Question: I am trying to write a resume with LaTex. Does anyone know how to left flush items? The code I use is
'''
\documentclass[11pt, letterpaper]{article}
\usepackage[letterpaper, margin=0.75in]{geometry}
\usepackage{mdwlist}
\usepackage{sectsty}
\allsectionsfont{\centering}
\newcommand{\headerrow}[2]
{\begin{tabular*}{\linewidth}{l@{\extracolsep{\fill}}r}
#1 &
#2 \\
\end{tabular*}}
\begin{document}
\hrule
\vspace{-0.4em}
\subsection*{experience}
\begin{itemize}
\item[]
\headerrow
{\textbf{Teaching Inc.}}
{\textbf{Chicago, IL}}
\\
\headerrow
{\emph{Look and See}}
{\emph{Vision}}
\begin{itemize*}
\item This is A
\item This is B
\end{itemize*}
\end{itemize}
\end{document}
'''
And I get a results like

My question is, how can I left flush those items to align with the horizontal line. No indent and make them similar to the right flushed "Chicago, IL" and "vision". Thank you!
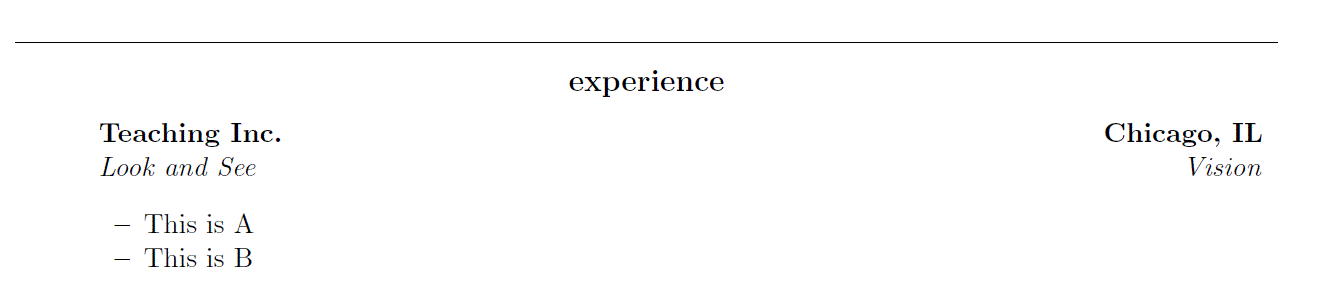
Answer: The left indent is created by your first 'itemize' environment. Since you don't use the item symbols, you should remove it and everything would be flushed to the left.
With this code there is no left indent :
'''
\documentclass[11pt, letterpaper]{article}
\usepackage[letterpaper, margin=0.75in]{geometry}
\usepackage{mdwlist}
\usepackage{sectsty}
\allsectionsfont{\centering}
\newcommand{\headerrow}[2]
{\begin{tabular*}{\linewidth}{l@{\extracolsep{\fill}}r}
#1 &
#2 \\
\end{tabular*}}
\begin{document}
\hrule
\vspace{-0.4em}
\subsection*{experience}
\headerrow
{\textbf{Teaching Inc.}}
{\textbf{Chicago, IL}}
\\
\headerrow
{\emph{Look and See}}
{\emph{Vision}}
\begin{itemize*}
\item This is A
\item This is B
\end{itemize*}
\end{document}
'''
If you really want to keep the items, a lot of solutions are proposed here : <URL>
NOTE : this question should be on <URL>